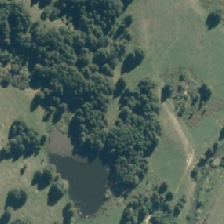
Land cover: manuka_kanuka